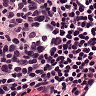
Metastatic tissue present: no